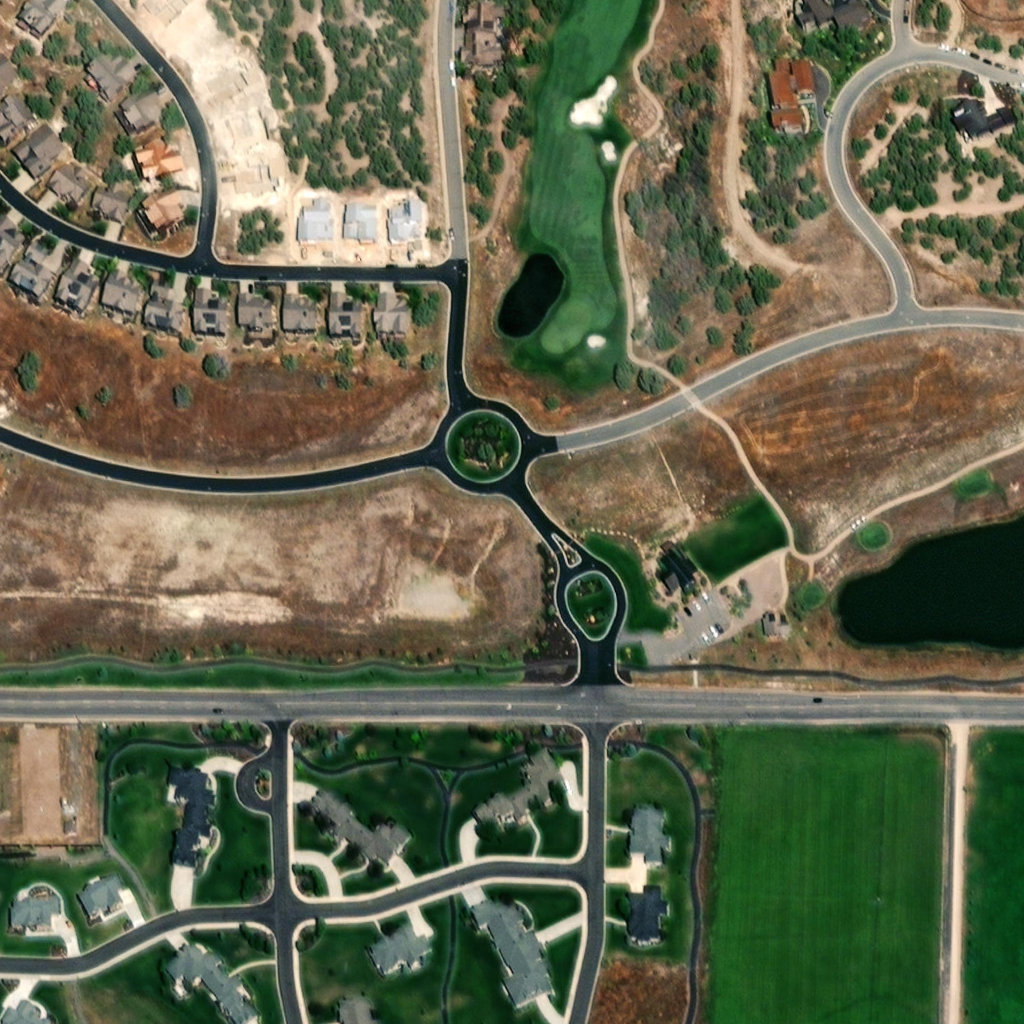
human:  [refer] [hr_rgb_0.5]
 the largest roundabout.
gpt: <box>[[41, 37, 52, 49, 0]]</box>